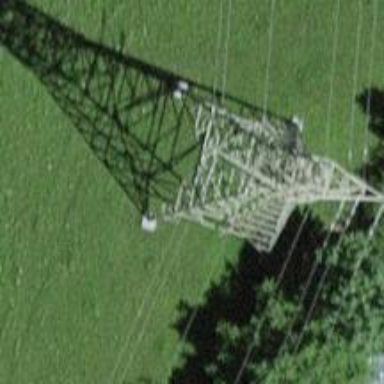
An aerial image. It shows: Power tower.